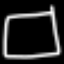
Label: square